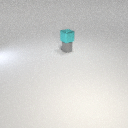
small gray metal cylinder below small cyan metal cube